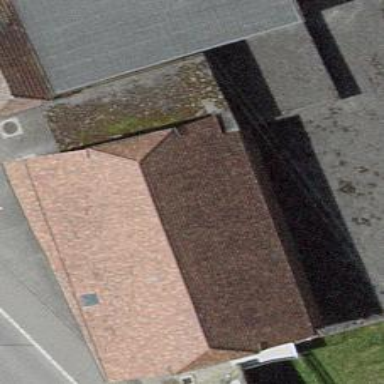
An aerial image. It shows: Garage building.